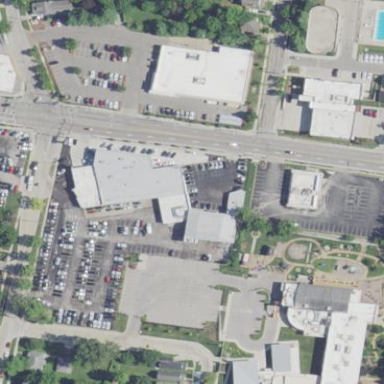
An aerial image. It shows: Car shop building.